Question: The problem is easily pictured with an example <URL>.
The code goes like this:
HTML:
'''
<div id="example">Hello </div>
'''
JS:
'''
document.getElementById('example').innerHTML += '<details style="display: inline"><summary>World</summary>Something</details>';
'''
The problem is that when I click on "World", "Something" appears but "Hello" also goes down, like this:

I would like that when you click on "World", "Hello" stays in position.
Any suggestions? Thanks in advance!
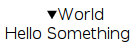
Answer: Setting 'vertical-align: top' for '#example' seems to get the layout that I think you want. The HTML:
'''
<div id="example">Hello <details><summary>World</summary>Something</details></div>
'''
And the CSS:
'''
#example {
vertical-align: top;
}
details {
display: inline;
}
'''
And, finally, the obligatory fiddle: <URL>